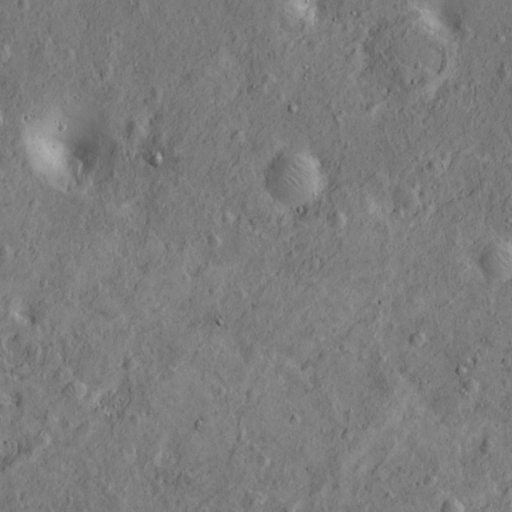
Objects detected: cone